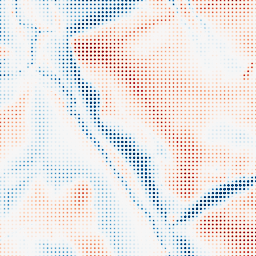
Category: edge_preserving
Decomposition family: guided
Decomposition parameters: radius: 16
eps: 0.1
Upsampling method: sinc_blackman
Upsampling parameters: scale: 8
kernel_size: 4
Upsampling scale: 8